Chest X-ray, AP view. Patient: 69 years old, sex M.
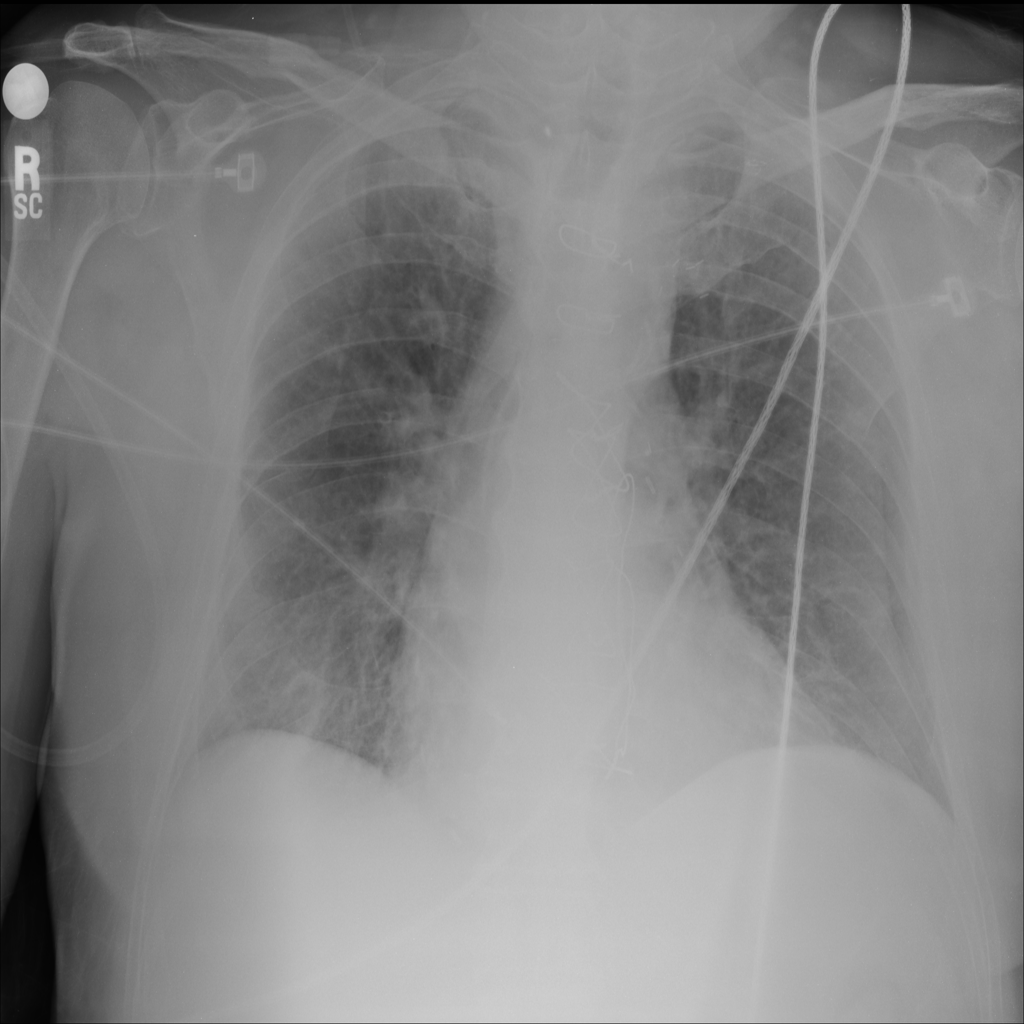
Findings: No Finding